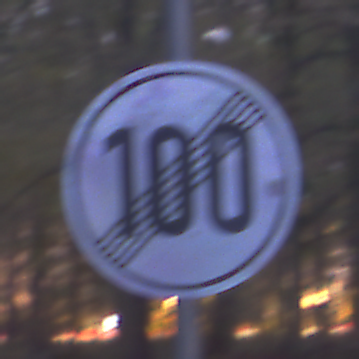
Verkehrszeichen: EndeGeschwindigkeit100
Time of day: Night
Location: Outdoor (Suburban)
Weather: PartlyCloudy
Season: NotSpecified
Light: Artificial